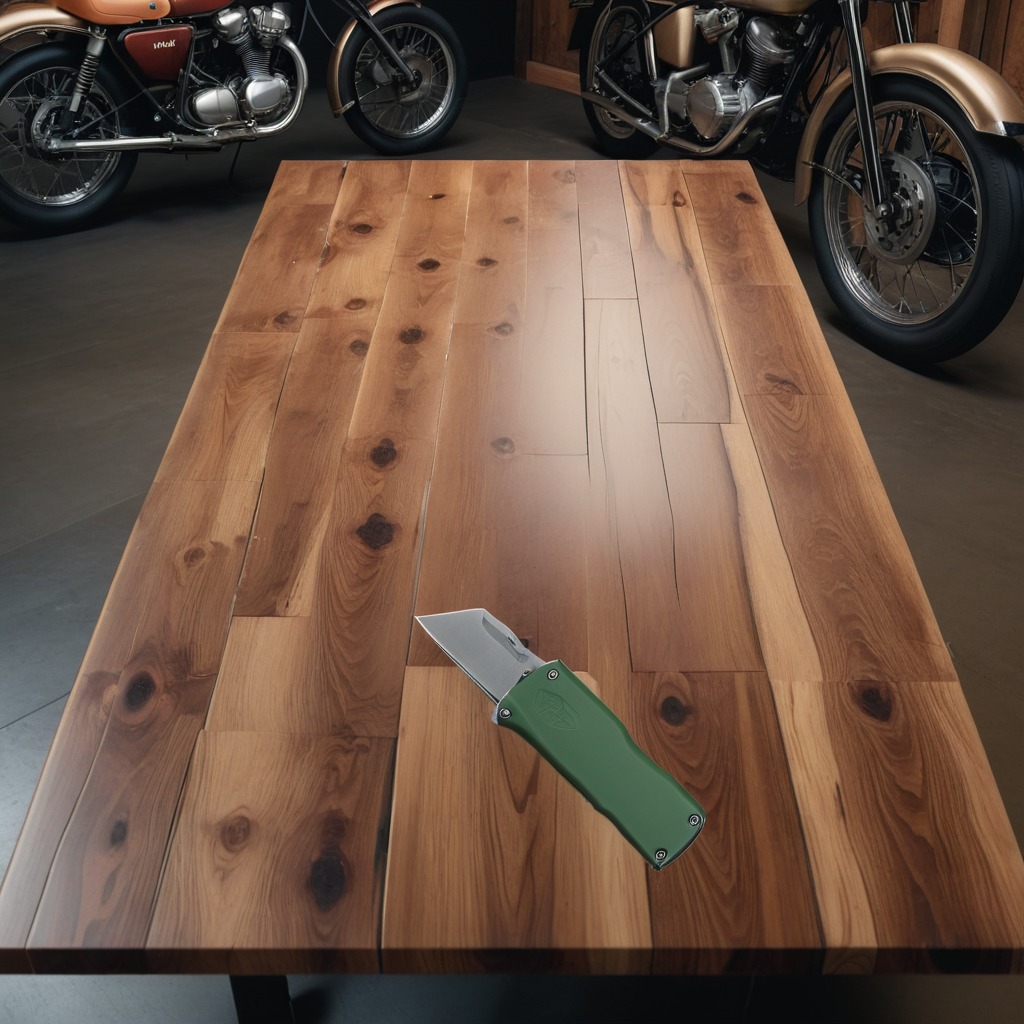
A utility knife is lying on an oil-spilled wooden table in a vintage motorcycle garage.